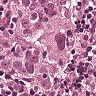
Metastatic tissue present: yes